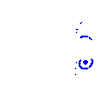
Particle: kaon